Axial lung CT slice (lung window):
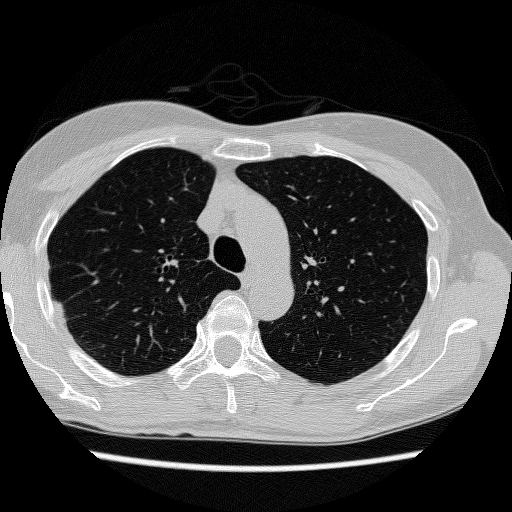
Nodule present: no